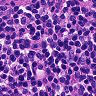
Metastatic tissue present: no